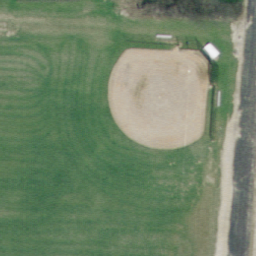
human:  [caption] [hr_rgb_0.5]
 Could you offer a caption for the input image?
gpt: It is a small baseball diamond .

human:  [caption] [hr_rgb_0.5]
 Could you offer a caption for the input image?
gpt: An old baseball diamond with sands and grass .

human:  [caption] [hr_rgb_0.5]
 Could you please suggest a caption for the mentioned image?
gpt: This is an old baseball diamond .

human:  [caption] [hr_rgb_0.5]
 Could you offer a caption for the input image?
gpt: It is an old baseball diamond with sands and grass .

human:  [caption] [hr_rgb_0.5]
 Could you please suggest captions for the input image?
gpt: An old baseball diamond with sands and grass .